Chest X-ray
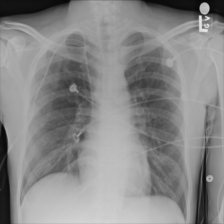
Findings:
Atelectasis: negative
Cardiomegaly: negative
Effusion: negative
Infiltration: negative
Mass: negative
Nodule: negative
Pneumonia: negative
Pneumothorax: negative
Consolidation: negative
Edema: negative
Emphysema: negative
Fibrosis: negative
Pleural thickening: negative
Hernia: negative